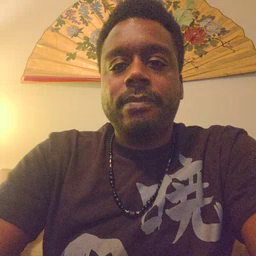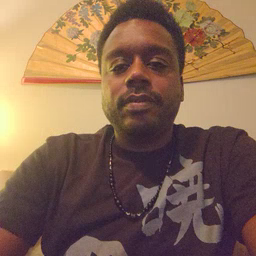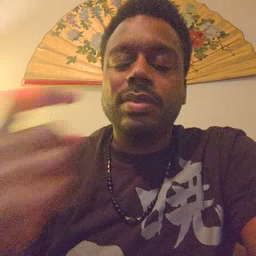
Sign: tooth